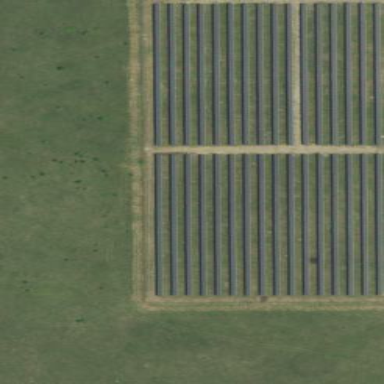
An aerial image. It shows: Solar power plant using photovoltaic technology.